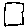
Label: square